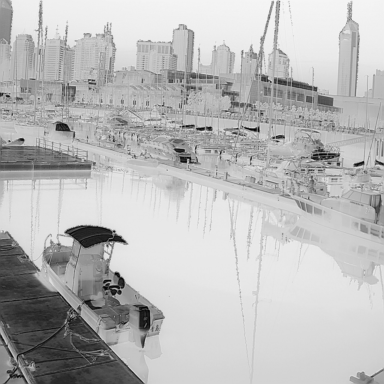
There are eight objects shown in the infrared image, including four canoes, and four sailboats.